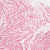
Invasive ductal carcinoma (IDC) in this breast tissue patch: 0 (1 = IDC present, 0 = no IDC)